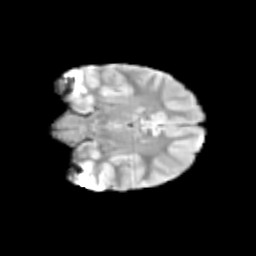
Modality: T2w
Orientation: coronal
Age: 9
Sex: male
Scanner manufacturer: siemens
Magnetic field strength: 3 T
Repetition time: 3.8 s
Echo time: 0.07 s